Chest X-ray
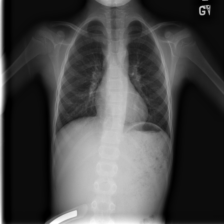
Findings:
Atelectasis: negative
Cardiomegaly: negative
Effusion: negative
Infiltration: negative
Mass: negative
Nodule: negative
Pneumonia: negative
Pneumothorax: negative
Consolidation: negative
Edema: negative
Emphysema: negative
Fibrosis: negative
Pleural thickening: negative
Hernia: negative